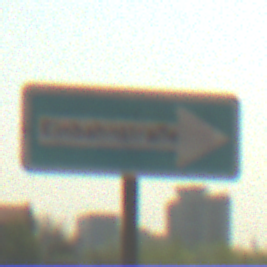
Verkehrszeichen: EinbahnstrasseRechtsweisend
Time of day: MorningAfternoon
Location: Outdoor (Suburban)
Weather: Clear
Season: NotSpecified
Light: Natural